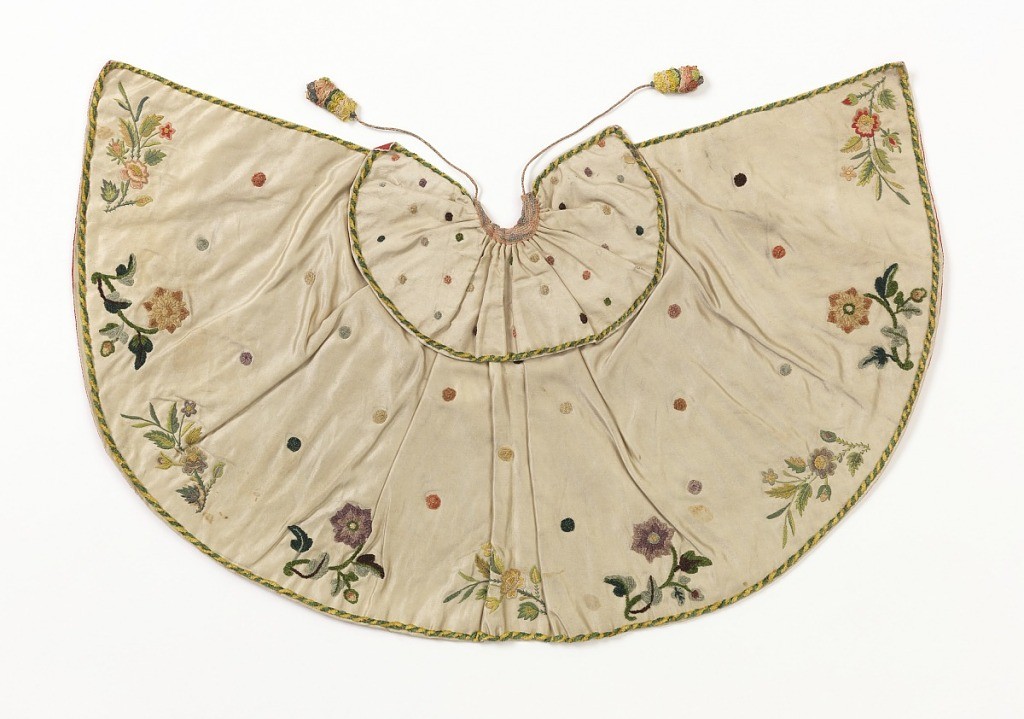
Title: Cape for an ecclesiastical figurine
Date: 1750–99
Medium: silk, metallic yarns, sequins Technique: embroidered on satin; lined with taffeta
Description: Small cape for an ecclesiatic figure, the "Bambino". White satin embroidered with silk chenille and silk thread. All-over design of polychrome chenille dots with border design of a single flowering branch alternating chenille and silk. Lined with red taffeta.